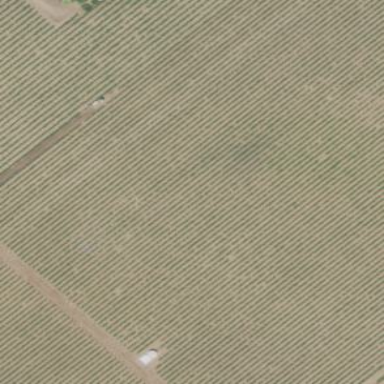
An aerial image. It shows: Vineyard growing grapes.